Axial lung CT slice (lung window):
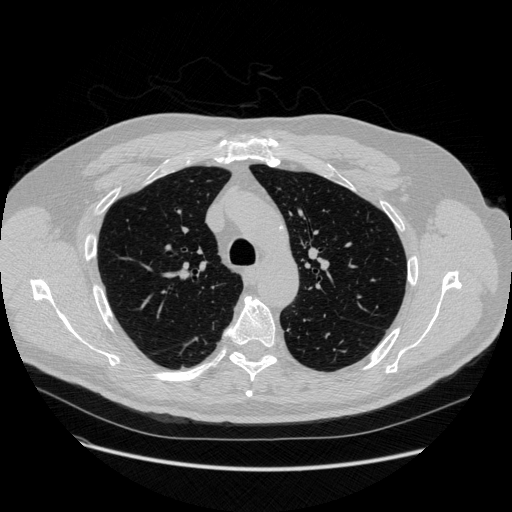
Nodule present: no